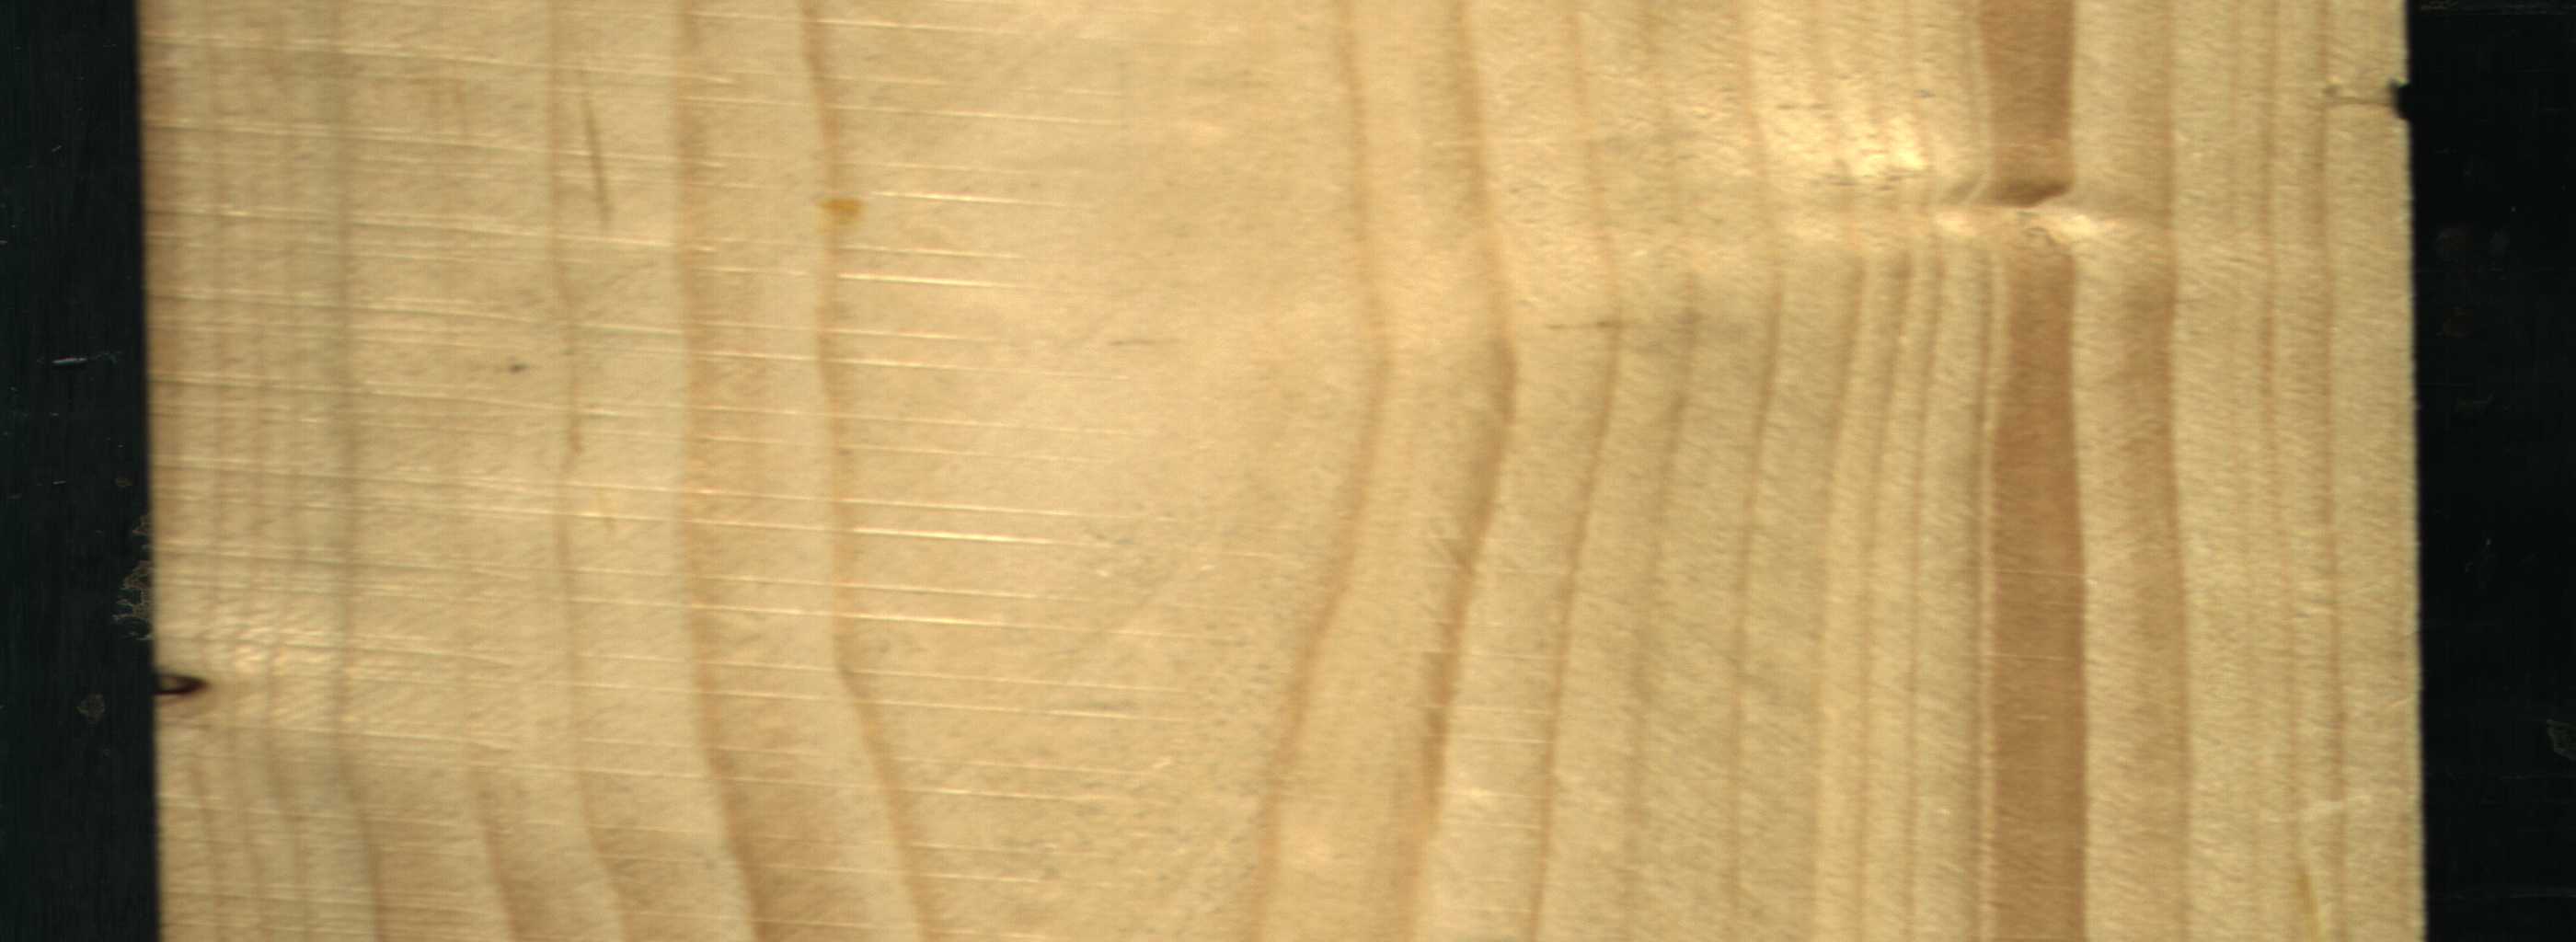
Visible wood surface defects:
Quartzity
Quartzity
Dead_Knot
Live_Knot